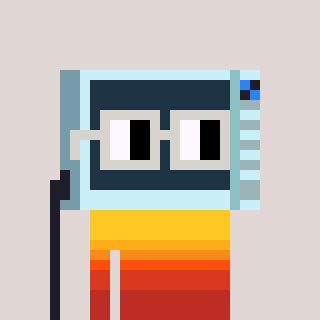
a pixel art character with square light gray glasses, a microwave-shaped head and a peachy-colored body on a warm background